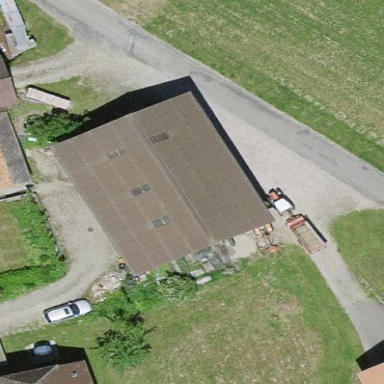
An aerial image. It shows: Shed building.